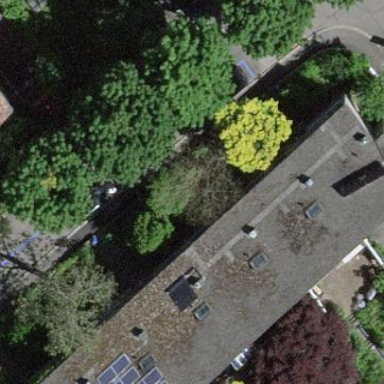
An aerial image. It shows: Terrace building.